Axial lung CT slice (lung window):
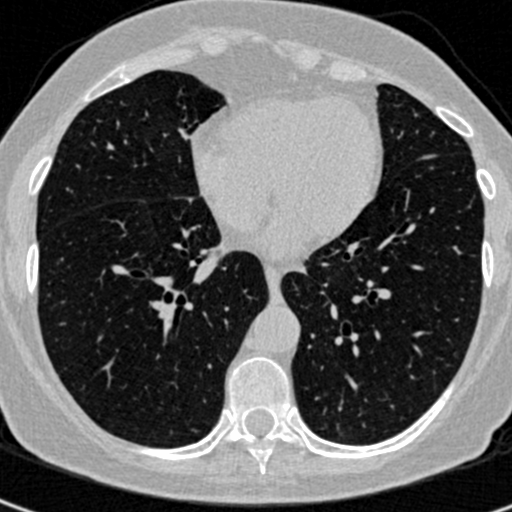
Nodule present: no